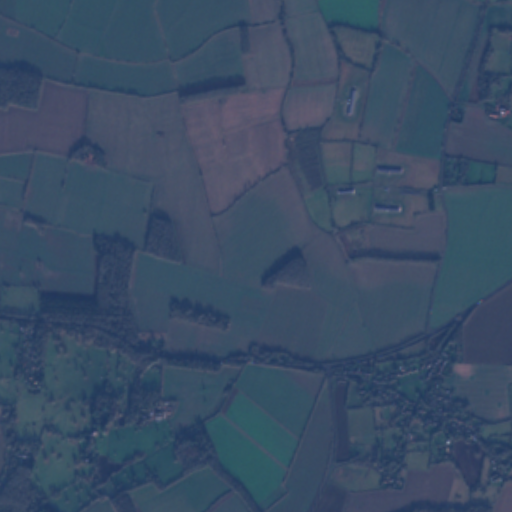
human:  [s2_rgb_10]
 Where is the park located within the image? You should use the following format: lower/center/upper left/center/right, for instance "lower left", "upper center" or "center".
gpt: The park is located in the lower right of the image.
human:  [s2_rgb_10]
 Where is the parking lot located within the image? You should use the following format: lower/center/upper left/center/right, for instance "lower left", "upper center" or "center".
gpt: The parking lot is located in the lower right of the image.
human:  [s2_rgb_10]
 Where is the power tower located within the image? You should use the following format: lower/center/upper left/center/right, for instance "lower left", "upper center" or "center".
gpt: The power tower is located in the upper of the image.
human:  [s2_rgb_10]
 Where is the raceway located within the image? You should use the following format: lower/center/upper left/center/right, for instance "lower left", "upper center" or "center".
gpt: The raceway is located in the upper left of the image.
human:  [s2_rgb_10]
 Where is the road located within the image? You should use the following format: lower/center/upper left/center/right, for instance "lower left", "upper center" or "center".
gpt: There is no road in the image.